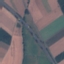
Land use / land cover class: Highway